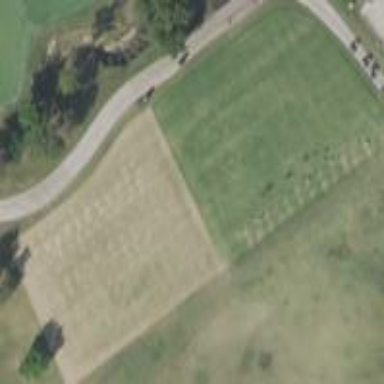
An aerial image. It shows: Grassy area designated as golf fairway.